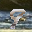
Label: 9